Question: I am new to AWS functionality and is confused in these 3 things.
To me if I consider
1. Memory as the RAM
2. Instance Storage as the hard disk space then what is size and volume type means?

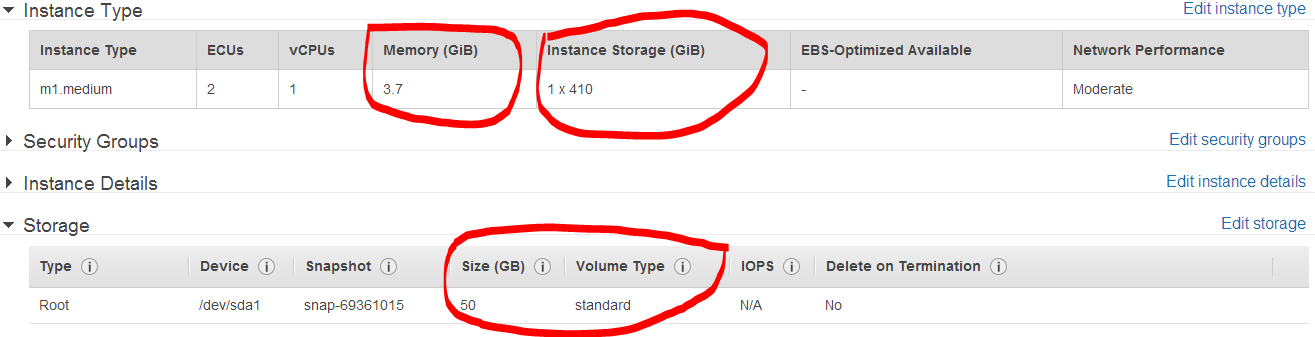
Answer: When you launch an instance on EC2, Amazon has to look for a physical server that will host your instance with enough unallocated capacity to be able to run your instance.
In the case of an m1.medium instance, this physical host would need to have enough unallocated resources so that the m1.medium instance specs would fit into it:
- - -
So, from this description you see that "Memory" is the amount of RAM and "Instance Storage" is the amount of disk space inside the physical host that is running your instance.
Note that, I insist, this "Instance Store" is disk space . What does this imply? Well, if you stop the instance, you will deallocate all those resources so that another customer can use them. This means that you will deallocate the cores, the RAM . Which means the data saved on Instance Store is lost when you stop/terminate the instance, or whenever the physical host running the instance fails for whatever reason ("Everything fails, all the time" -- Werner Vogels, CTO at Amazon). This is why Instance Store is called .
If you want , then you'd need to use a service called Amazon EBS -- Amazon Elastic Block Store. . EBS Volumes are a kind of network attached storage. You can attach a Volume to any EC2 Instance in the same Availability Zone, then you can detach without losing data, then attach to another instance, and so on. When you stop an Instance, you don't lose data stored on EBS Volumes -- this is why they are called .
In the screenshot in your question, what you see is that the (i.e., the "disk" where your operating system will be running) is an EBS volume (there's another kind of EBS volume, called PIOPS). This implies that any OS settings you change (and save to the root volume) will be persisted and survive an stop-start sequence, or instance restarts due to crashes.
There are some AMIs (Amazon Machine Images) that use Instance Store as the Root Volume. Instances launched with those AMIs won't persist any changes to the OS settings that are saved to the root volume -- therefore, if you stop them and start them again, you'd get a fresh OS.
I hope this answers your questions.